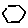
Label: hexagon